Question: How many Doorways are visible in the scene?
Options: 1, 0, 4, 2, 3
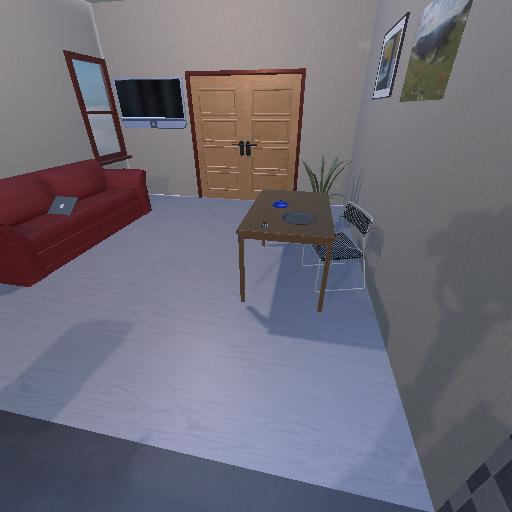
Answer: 1